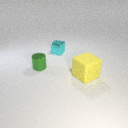
small cyan metal cube to the right of small green metal cylinder